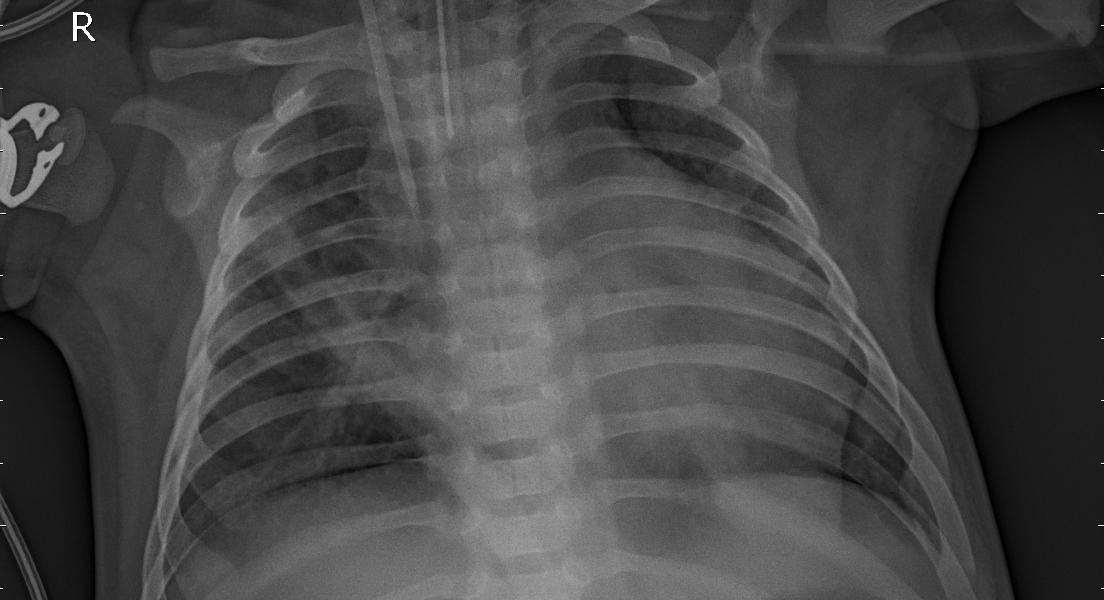
Diagnosis: PNEUMONIA